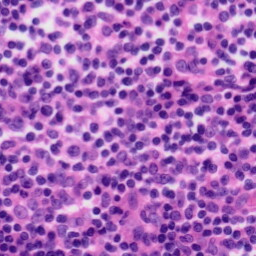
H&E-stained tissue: Tonsil